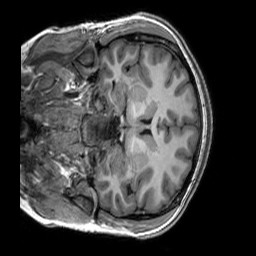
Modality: T1w
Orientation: coronal
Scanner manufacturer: siemens
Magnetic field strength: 3 T
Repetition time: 2.3 s
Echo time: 0.00302 s